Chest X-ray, PA view. Patient: 52 years old, sex F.
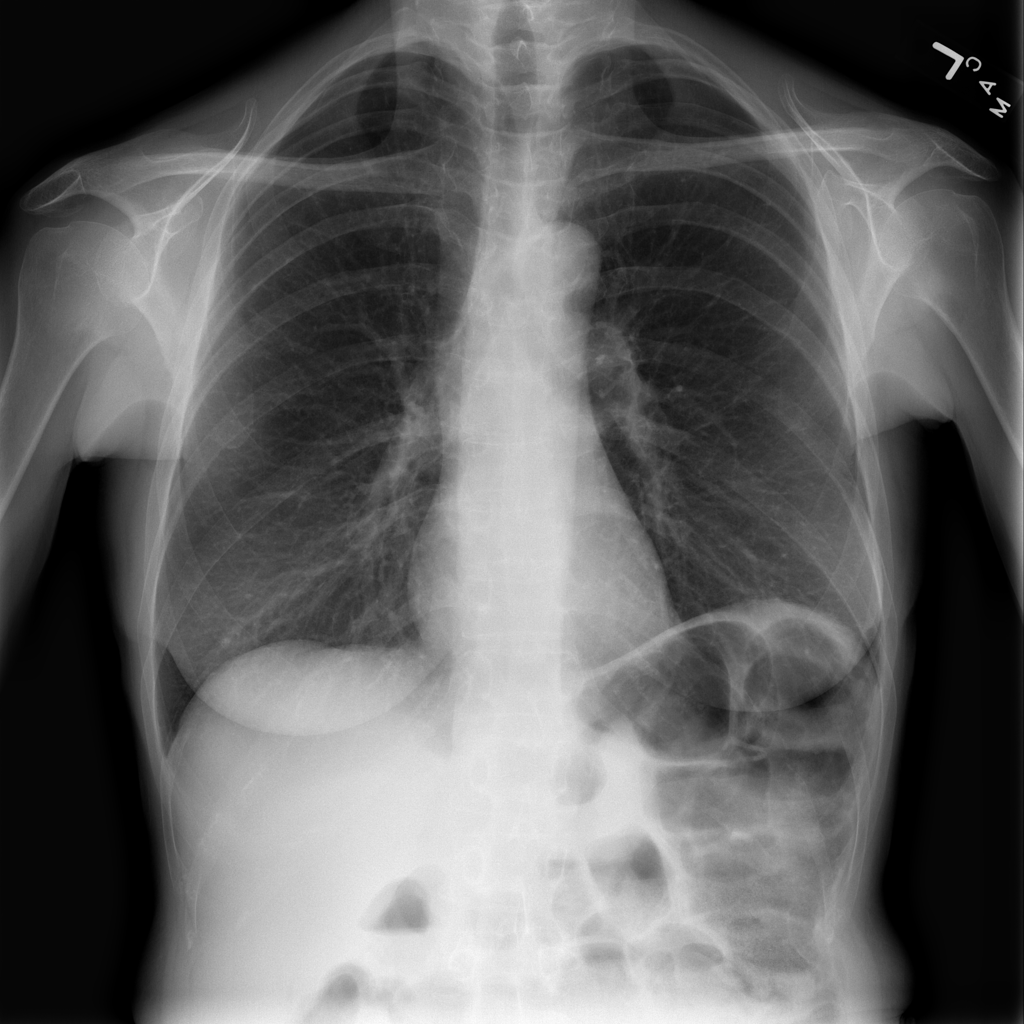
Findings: No Finding